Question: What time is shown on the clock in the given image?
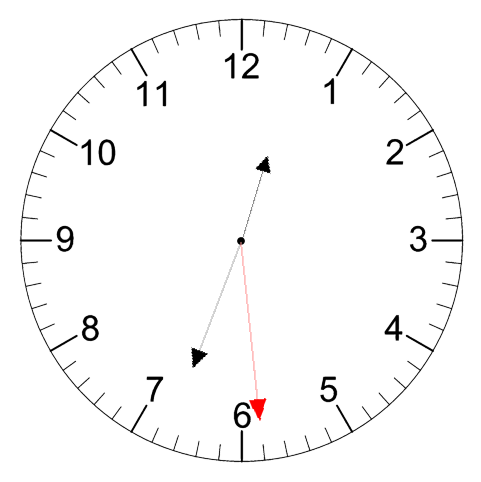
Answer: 12:33:29